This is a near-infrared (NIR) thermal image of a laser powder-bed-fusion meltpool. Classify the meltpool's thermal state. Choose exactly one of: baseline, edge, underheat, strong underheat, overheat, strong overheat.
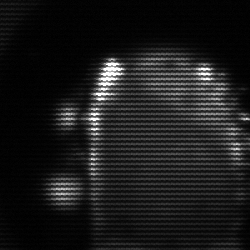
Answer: baseline